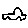
Label: car